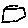
Label: square